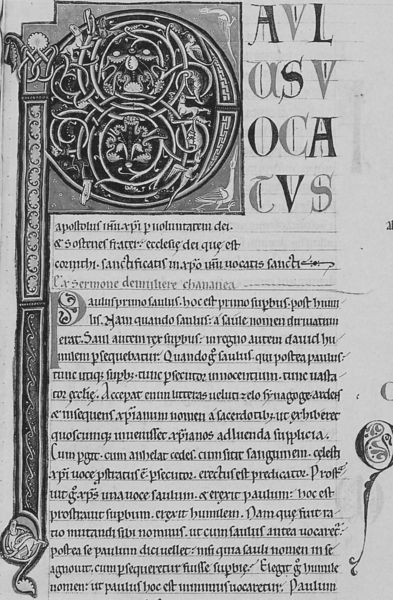
Titel: Kommentar auf die Paulinischen Episteln
Künstler: Florus von Lyon
Standort: Herkunftsort: Corbie, Sant-Pierre (EU - F - Picardie)
Schlagwörter: blau, hand, vogel, weiß, grau, schwarz, säule, zeichen, blüte, tier, tiere, ornament, bibel, rahmen, schrift, lesen, verzierung, buch, paul, druck, seite, illustration, schwarzweiß, text, initiale, buchseite, löwen, mittelalter, mönch, mönche, bänder, letter, lettern, latein, lateinisch, wörter, rune, buchmalerei, a, e, d, h, p, v, j, c, gh, inkunabeln